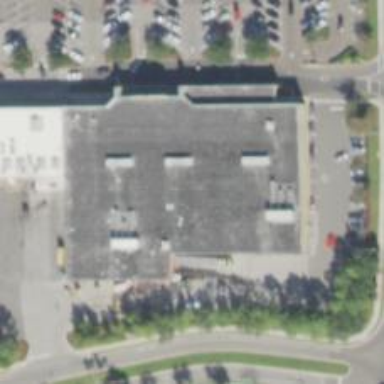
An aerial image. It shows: Supermarket.